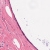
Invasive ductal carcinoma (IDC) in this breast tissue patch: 0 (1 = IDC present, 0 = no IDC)